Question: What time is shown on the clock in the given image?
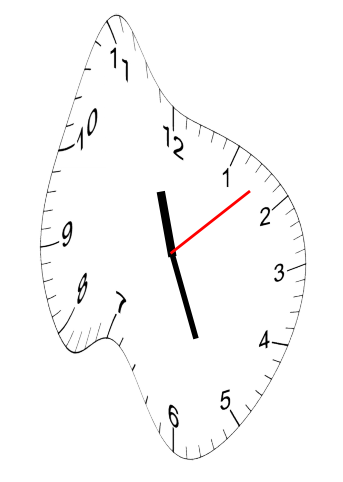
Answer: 11:26:08